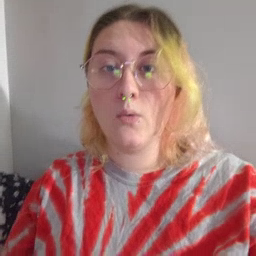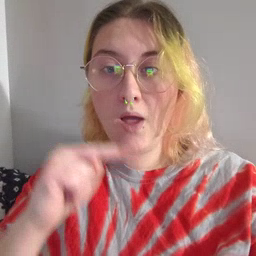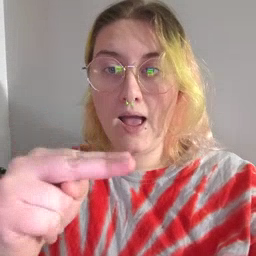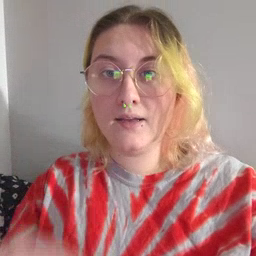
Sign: ride